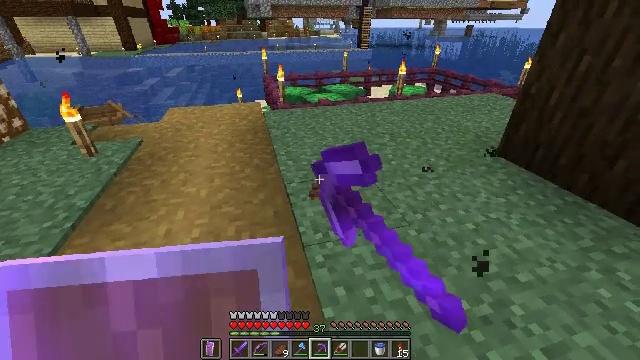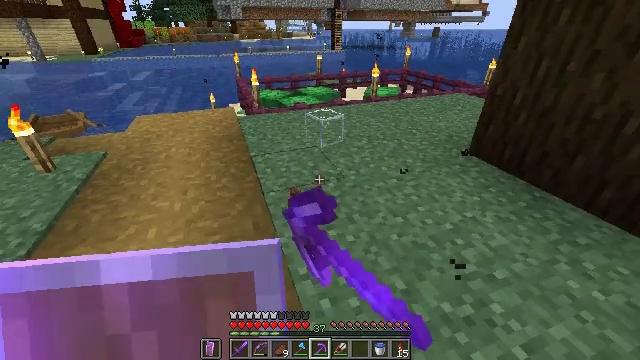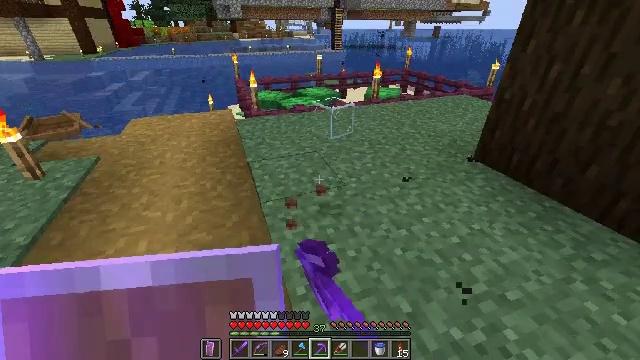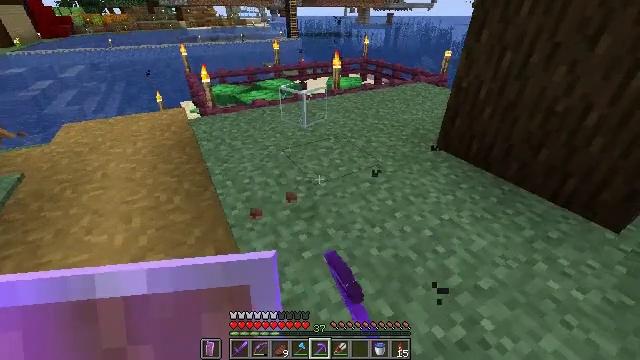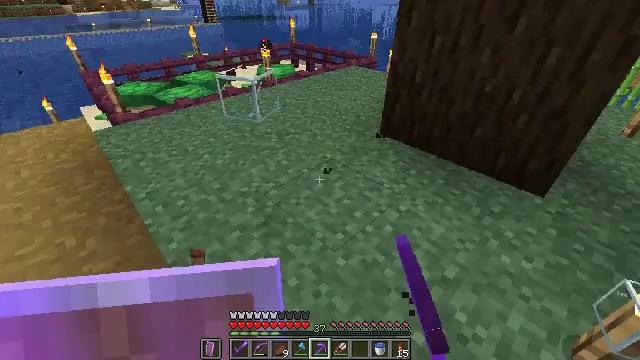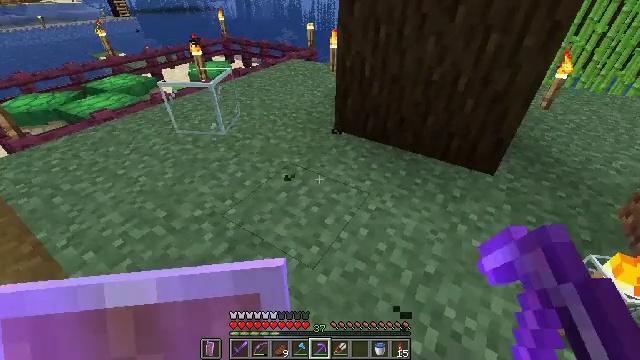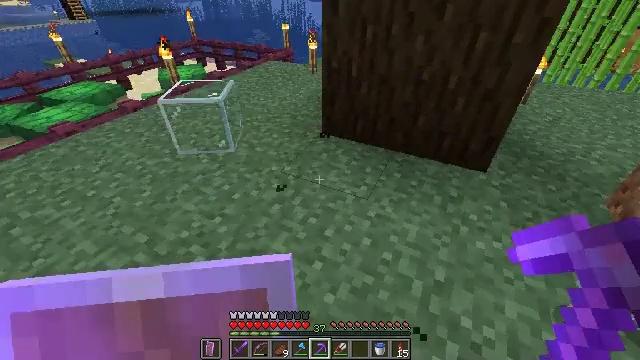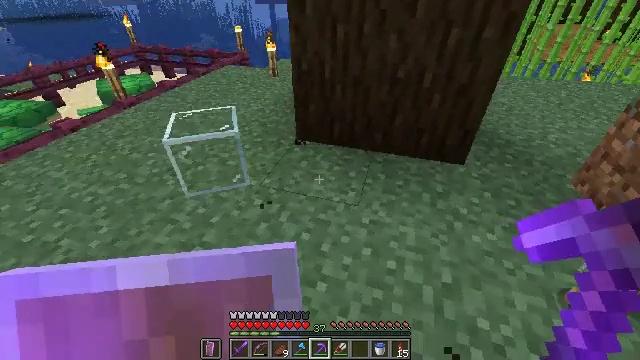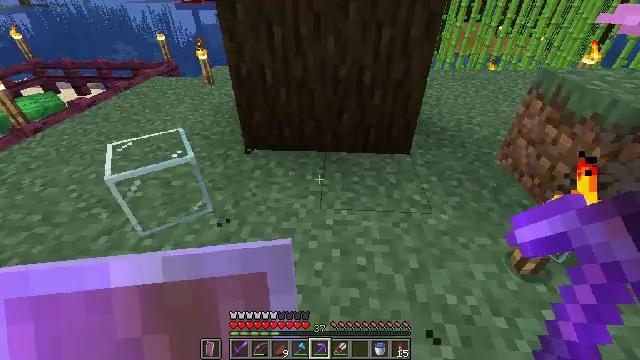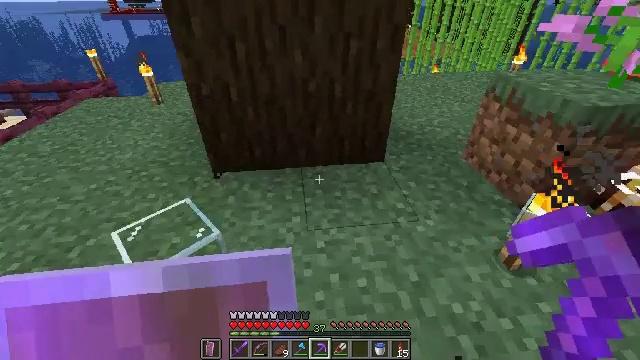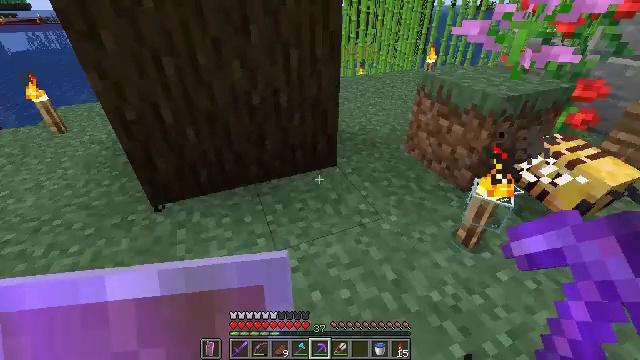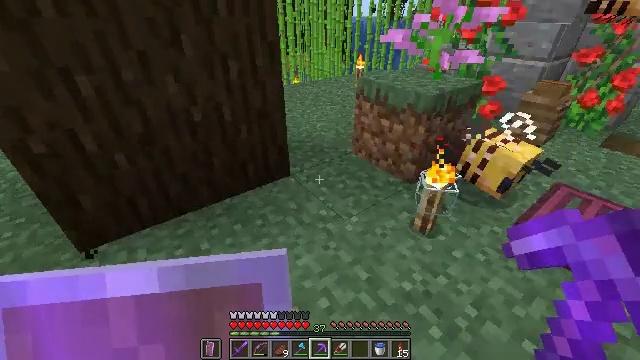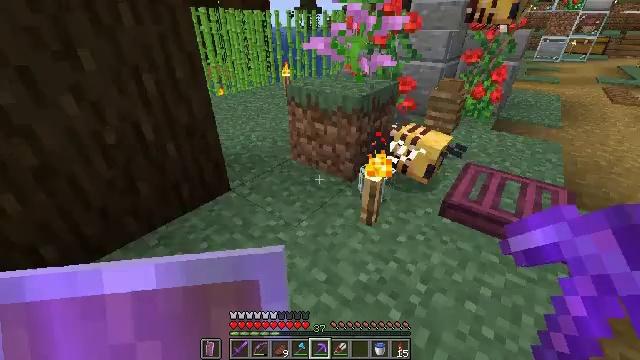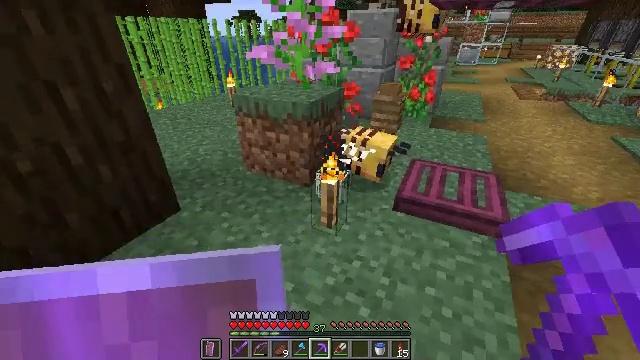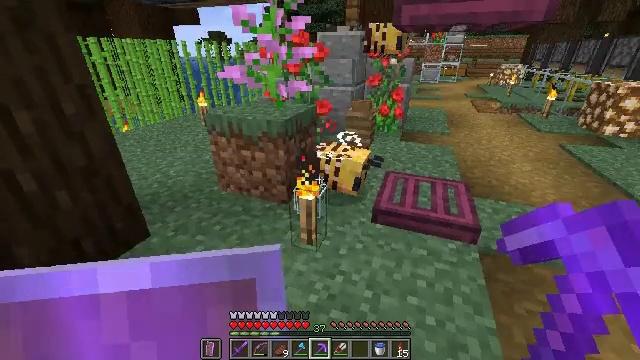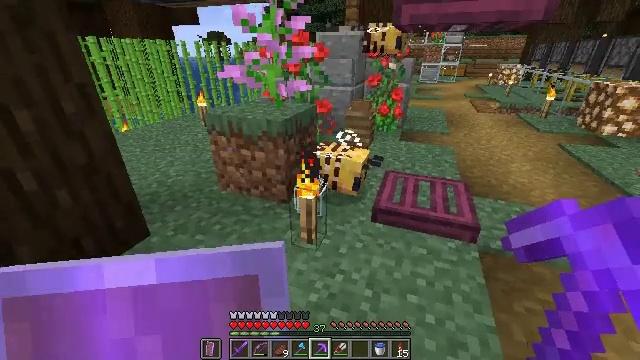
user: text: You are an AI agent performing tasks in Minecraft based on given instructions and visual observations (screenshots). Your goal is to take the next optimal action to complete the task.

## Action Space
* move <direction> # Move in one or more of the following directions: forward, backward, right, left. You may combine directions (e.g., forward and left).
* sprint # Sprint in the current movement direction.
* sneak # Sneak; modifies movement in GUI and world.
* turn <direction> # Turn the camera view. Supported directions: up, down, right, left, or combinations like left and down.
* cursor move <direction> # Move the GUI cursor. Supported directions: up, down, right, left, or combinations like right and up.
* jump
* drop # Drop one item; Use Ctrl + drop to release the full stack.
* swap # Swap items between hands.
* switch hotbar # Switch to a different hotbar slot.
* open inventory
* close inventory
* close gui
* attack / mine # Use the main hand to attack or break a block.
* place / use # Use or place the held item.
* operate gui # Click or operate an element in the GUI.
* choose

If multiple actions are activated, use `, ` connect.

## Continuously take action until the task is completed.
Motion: motion action
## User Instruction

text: Break the crimson trapdoor to collect it.
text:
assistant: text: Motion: move forward, turn right
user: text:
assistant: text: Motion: move forward
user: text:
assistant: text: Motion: move forward, turn right and down
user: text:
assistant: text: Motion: move forward, turn right and down
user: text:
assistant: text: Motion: move forward and move left, turn right and down
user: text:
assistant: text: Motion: move forward and move left, turn right
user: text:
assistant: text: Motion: move forward and move left, turn right
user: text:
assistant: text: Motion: move forward and move left, turn right
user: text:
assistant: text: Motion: move forward and move left, turn right and up
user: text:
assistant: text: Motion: turn right and up
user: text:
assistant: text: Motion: turn right and up
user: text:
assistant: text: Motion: turn right and up
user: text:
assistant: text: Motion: turn right and up
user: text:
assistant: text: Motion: turn right and up
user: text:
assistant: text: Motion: no_op
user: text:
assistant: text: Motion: move forward
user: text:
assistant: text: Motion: move forward
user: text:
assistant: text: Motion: move forward, turn right
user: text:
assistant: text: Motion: move forward and move right, turn right
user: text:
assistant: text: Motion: move forward and move right
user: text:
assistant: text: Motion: move forward and move right
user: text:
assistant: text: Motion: move forward, turn left and down
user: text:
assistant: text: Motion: move forward, turn left and down
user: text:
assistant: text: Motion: turn left and down
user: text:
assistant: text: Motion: no_op
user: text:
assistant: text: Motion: no_op
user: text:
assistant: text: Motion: no_op
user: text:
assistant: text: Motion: no_op
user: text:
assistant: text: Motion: no_op
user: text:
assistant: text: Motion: no_op